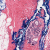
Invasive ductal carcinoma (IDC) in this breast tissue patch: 0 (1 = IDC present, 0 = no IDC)